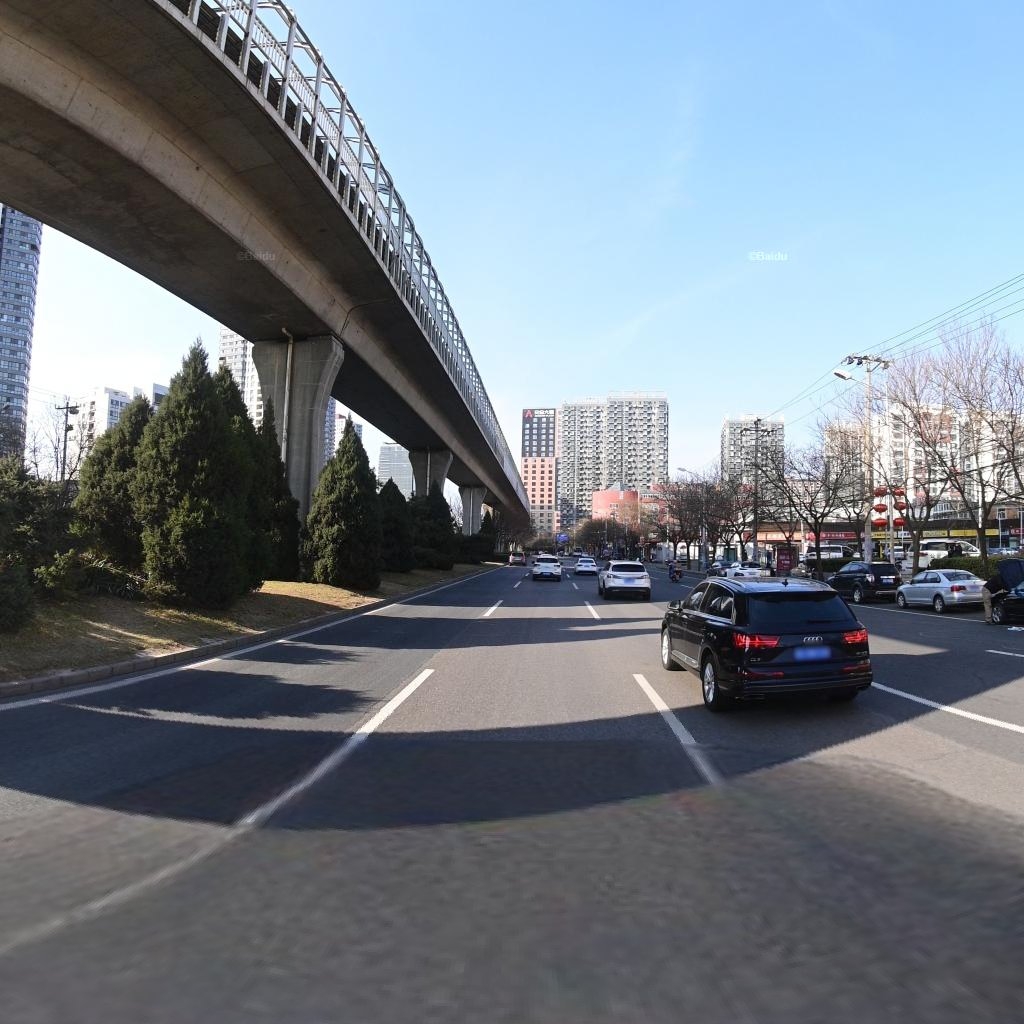
Region: Chaoyang
Road damage annotations: longitudinal crack, transverse crack